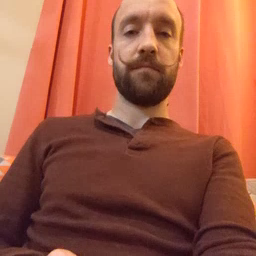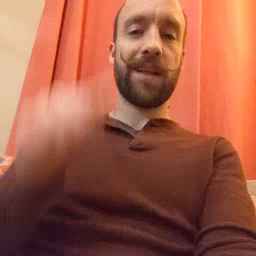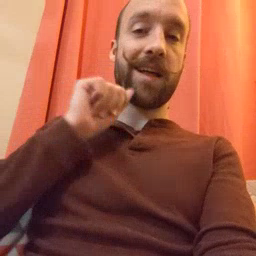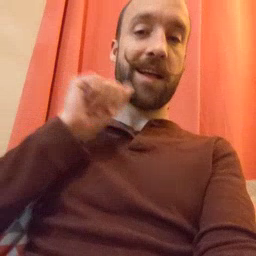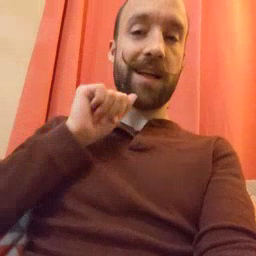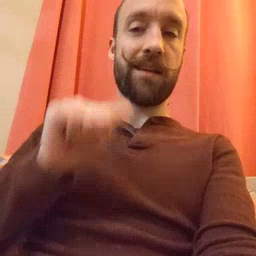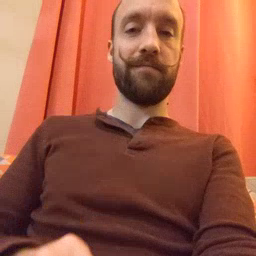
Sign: aunt